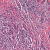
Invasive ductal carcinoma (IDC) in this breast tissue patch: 1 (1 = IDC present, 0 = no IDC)